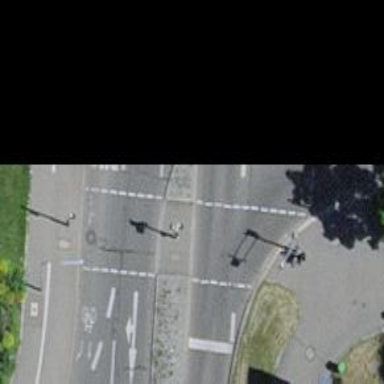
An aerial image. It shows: Asphalt road with secondary classification. There is left side cycleway designated as shared busway.